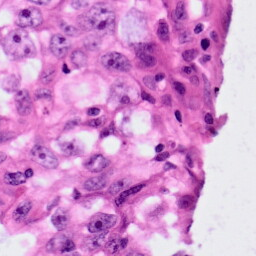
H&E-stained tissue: Lung